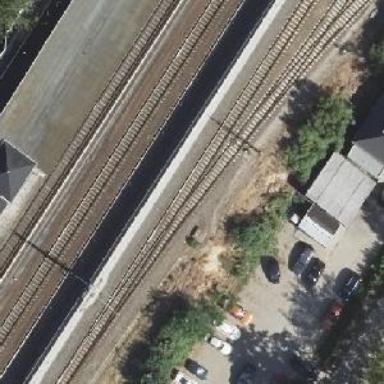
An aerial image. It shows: Railway switch with the turnout on the left side.